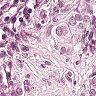
Metastatic tissue present: yes